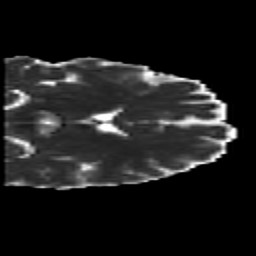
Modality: MD
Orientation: coronal
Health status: healthy
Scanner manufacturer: siemens
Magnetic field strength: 3 T
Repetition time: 10 s
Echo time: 0.092 s